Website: apple
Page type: billing-address
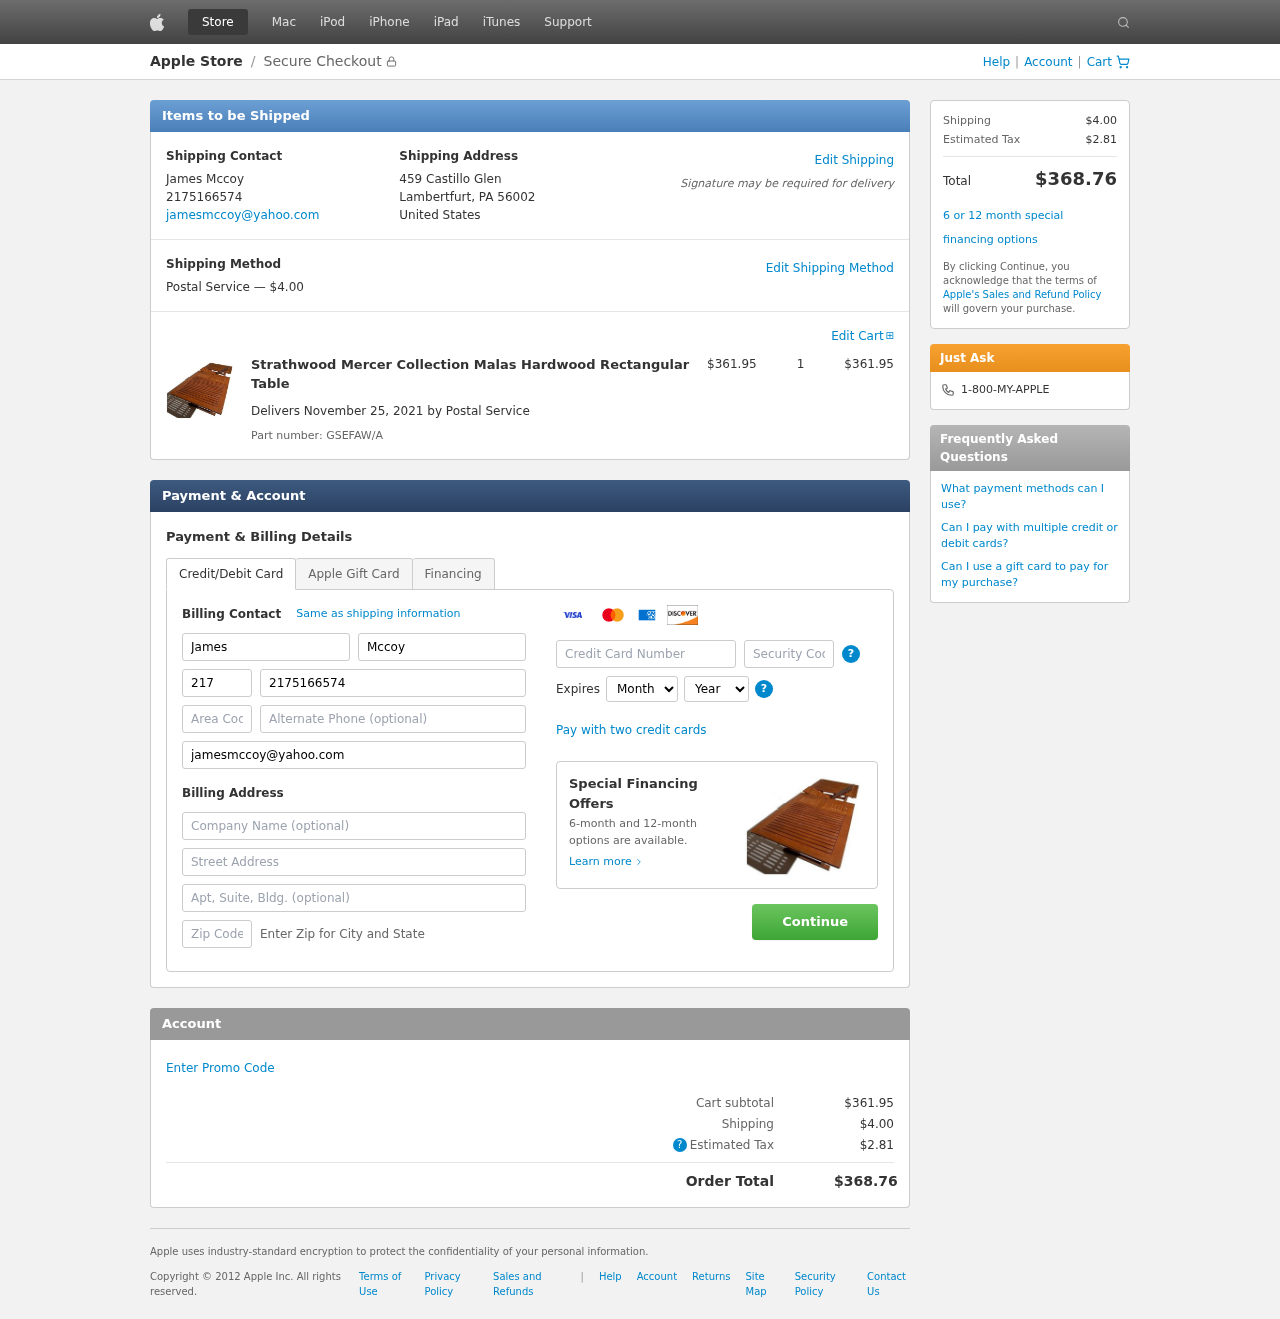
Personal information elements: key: PII_CARD_CVV
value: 002
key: PII_CARD_EXPIRY_MONTH
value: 08
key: PII_CARD_EXPIRY_YEAR
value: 28
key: PII_CARD_NUMBER
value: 5317 0118 3192 4315
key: PII_CITY_STATE_ZIP
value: Lambertfurt, PA 56002
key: PII_COUNTRY
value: United States
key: PII_EMAIL
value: jamesmccoy@yahoo.com
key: PII_FIRSTNAME
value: James
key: PII_FULLNAME
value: James Mccoy
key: PII_LASTNAME
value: Mccoy
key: PII_PHONE
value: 2175166574
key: PII_PHONE_AREA
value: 217
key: PII_STREET
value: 459 Castillo Glen
Product elements: key: PRODUCT1_NAME
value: Strathwood Mercer Collection Malas Hardwood Rectangular Table
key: PRODUCT1_PRICE
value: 361.95
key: PRODUCT1_QUANTITY
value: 1
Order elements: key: ORDER_SHIPPING_COST
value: $4.00
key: ORDER_SUBTOTAL
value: $361.95
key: ORDER_DELIVERY_DATE
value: November 25, 2021
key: ORDER_PART_NUMBER
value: GSEFAW/A
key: ORDER_TAX
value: $2.81
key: ORDER_TOTAL
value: $368.76